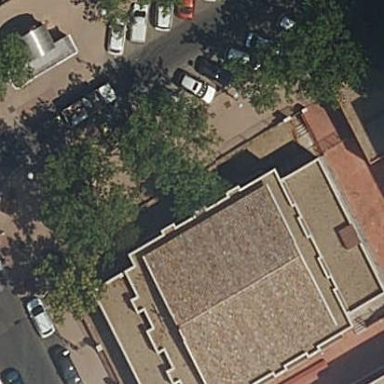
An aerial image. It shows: Beautiful church building.